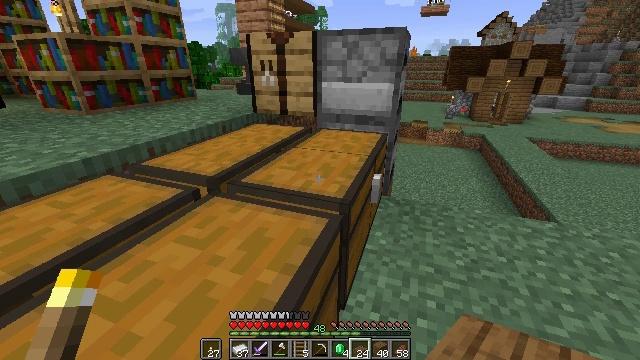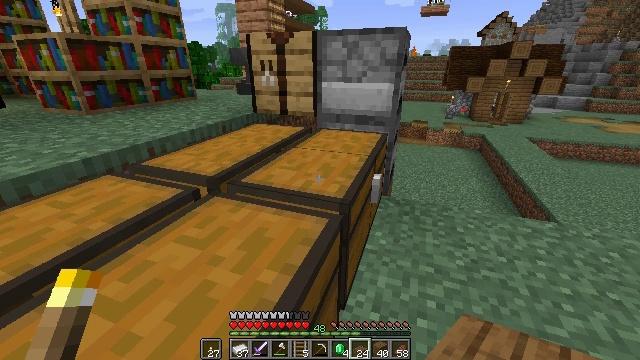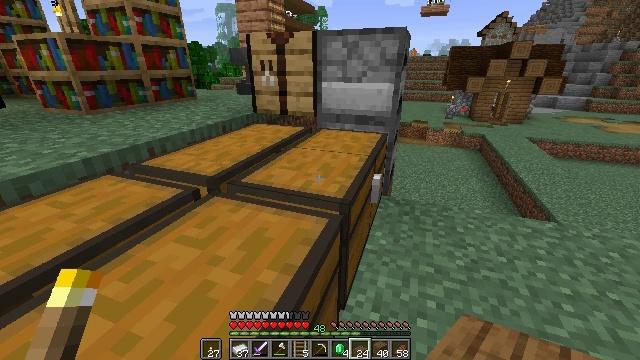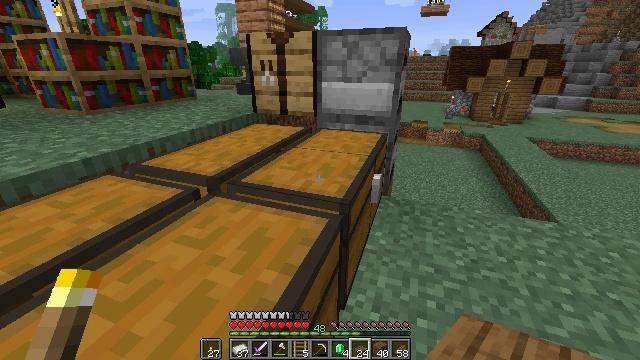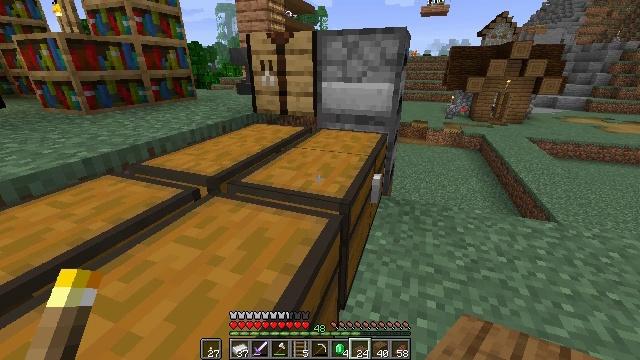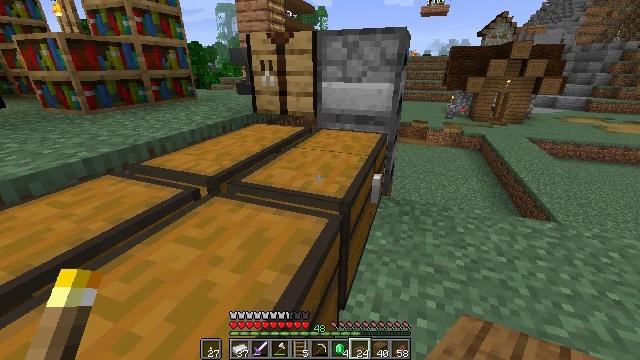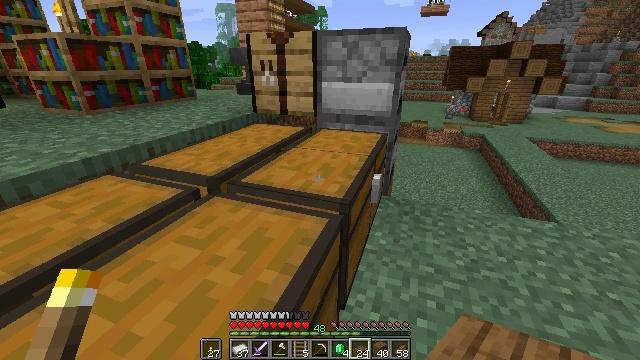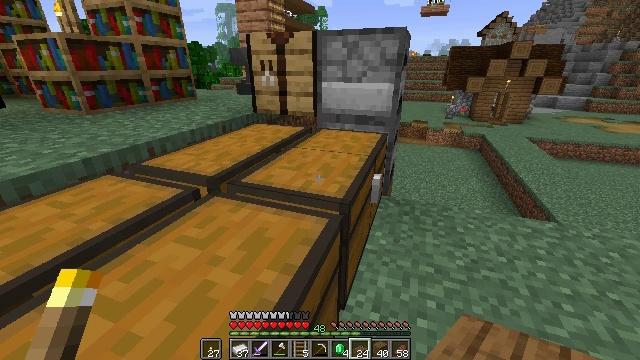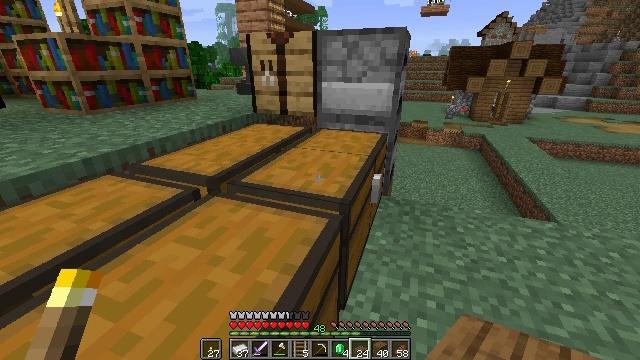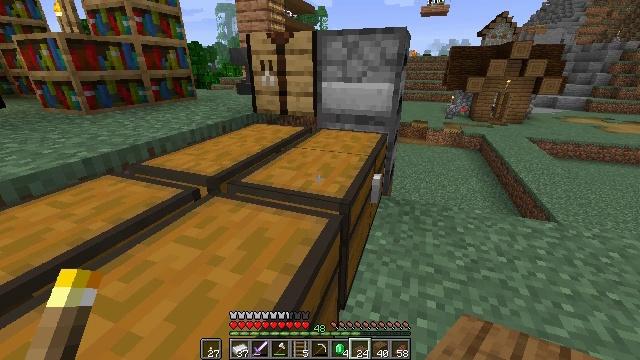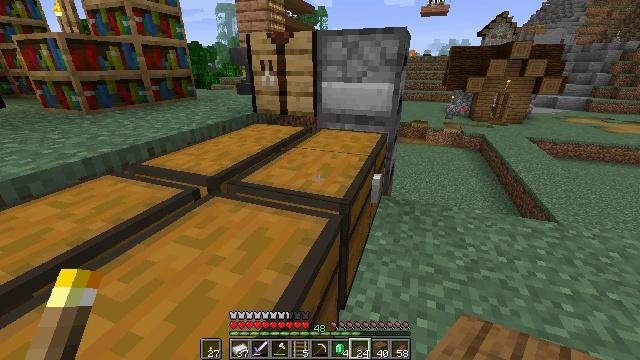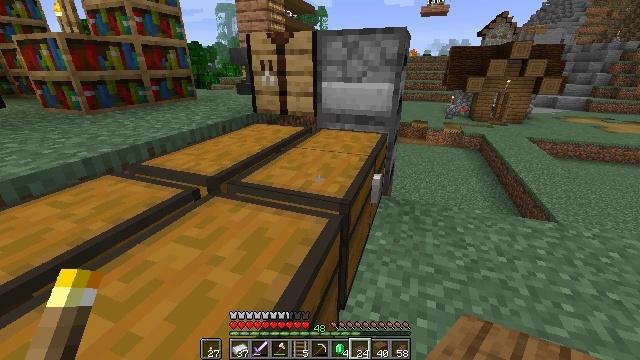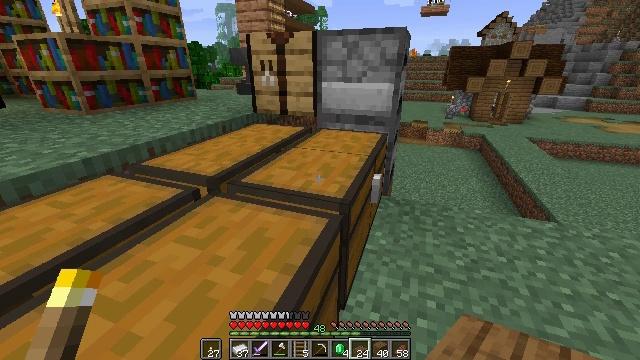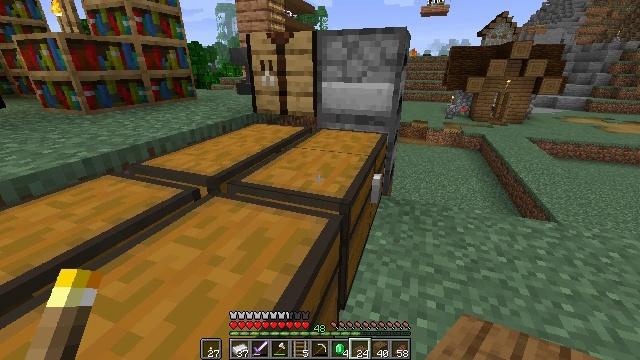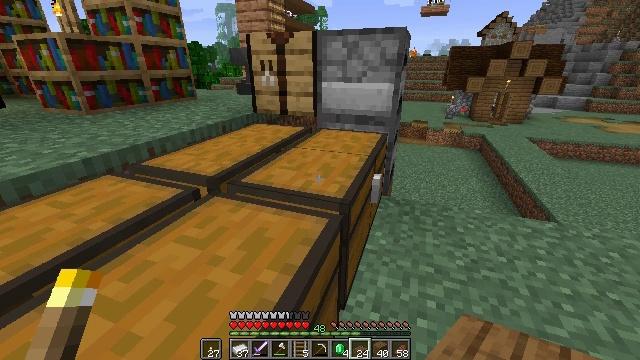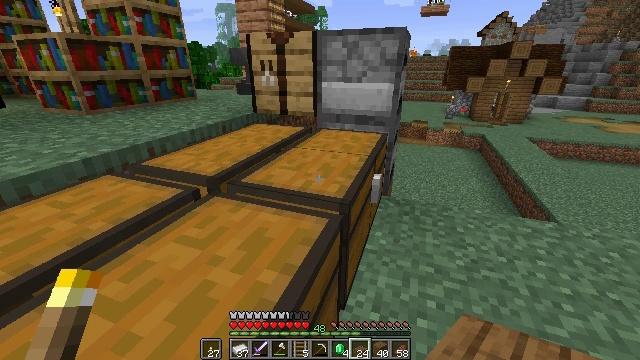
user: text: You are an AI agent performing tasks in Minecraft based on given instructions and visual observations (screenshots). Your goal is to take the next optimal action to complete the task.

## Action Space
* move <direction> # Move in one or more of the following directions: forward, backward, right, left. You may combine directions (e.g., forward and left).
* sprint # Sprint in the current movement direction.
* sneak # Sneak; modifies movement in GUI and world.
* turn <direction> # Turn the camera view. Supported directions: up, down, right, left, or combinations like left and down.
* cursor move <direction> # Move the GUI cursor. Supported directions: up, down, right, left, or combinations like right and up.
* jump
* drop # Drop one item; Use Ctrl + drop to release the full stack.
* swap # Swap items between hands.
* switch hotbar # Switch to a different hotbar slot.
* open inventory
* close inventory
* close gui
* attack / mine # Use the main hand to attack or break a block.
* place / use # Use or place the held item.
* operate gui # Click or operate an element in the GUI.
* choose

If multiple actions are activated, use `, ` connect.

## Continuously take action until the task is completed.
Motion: motion action
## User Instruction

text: Remove a spruce slab from the inventory.
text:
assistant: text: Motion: no_op
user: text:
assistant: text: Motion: no_op
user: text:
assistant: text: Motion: no_op
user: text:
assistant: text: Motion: no_op
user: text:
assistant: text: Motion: no_op
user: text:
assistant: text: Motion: no_op
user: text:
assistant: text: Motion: no_op
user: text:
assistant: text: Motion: no_op
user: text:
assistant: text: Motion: no_op
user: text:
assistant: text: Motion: no_op
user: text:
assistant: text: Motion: no_op
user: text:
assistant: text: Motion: no_op
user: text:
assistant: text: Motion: no_op
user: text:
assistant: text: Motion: no_op
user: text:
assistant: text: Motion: no_op
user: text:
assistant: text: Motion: no_op
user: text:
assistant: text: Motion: no_op
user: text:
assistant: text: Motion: no_op
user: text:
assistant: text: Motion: no_op
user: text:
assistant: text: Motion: no_op
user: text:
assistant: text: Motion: no_op
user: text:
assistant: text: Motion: no_op
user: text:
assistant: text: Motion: no_op
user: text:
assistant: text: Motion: no_op
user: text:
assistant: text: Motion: no_op
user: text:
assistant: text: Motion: no_op
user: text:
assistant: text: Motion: no_op
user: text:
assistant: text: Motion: no_op
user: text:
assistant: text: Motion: no_op
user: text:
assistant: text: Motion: no_op